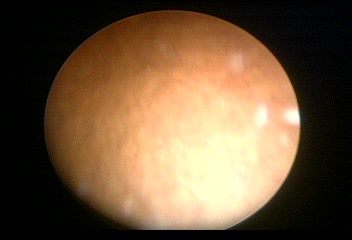
Modality: WLC
Class: Normal mucosa
Bladder cancer association: No